This wavelet scalogram was computed from a rotor test-rig vibration snapshot. What is the most likely rotor condition (normal, misalignment, unbalance, looseness)?
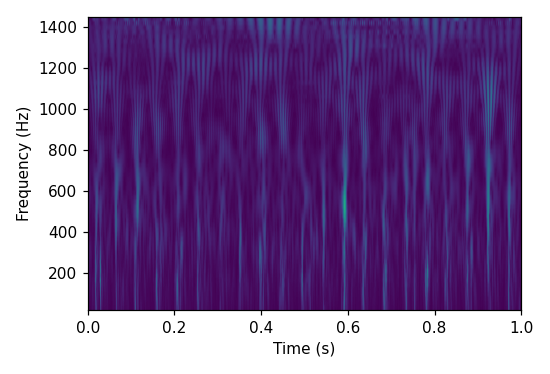
Answer: looseness